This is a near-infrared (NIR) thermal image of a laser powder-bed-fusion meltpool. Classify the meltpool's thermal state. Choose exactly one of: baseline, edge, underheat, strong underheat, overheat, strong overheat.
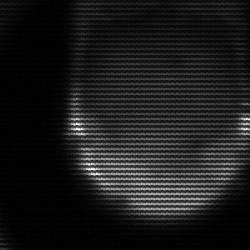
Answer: edge